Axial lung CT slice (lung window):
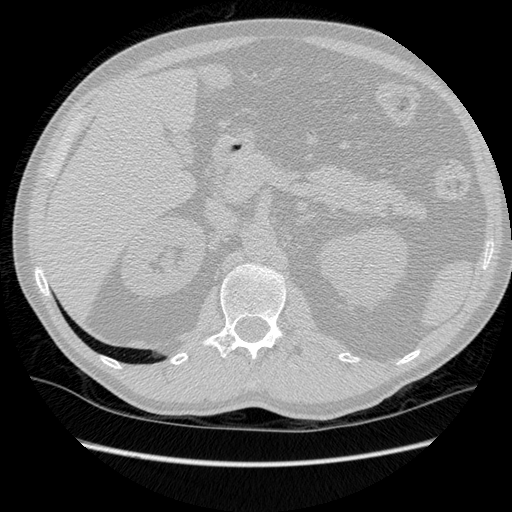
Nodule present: no